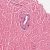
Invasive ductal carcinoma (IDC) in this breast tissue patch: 0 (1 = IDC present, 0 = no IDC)